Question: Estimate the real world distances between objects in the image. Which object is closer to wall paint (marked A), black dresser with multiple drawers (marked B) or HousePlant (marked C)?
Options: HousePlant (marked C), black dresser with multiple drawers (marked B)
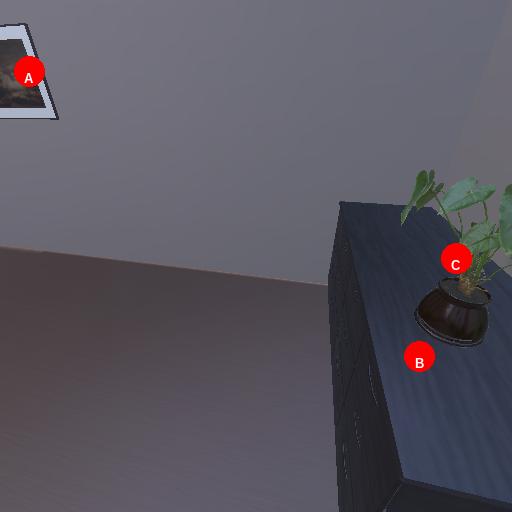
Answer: HousePlant (marked C)